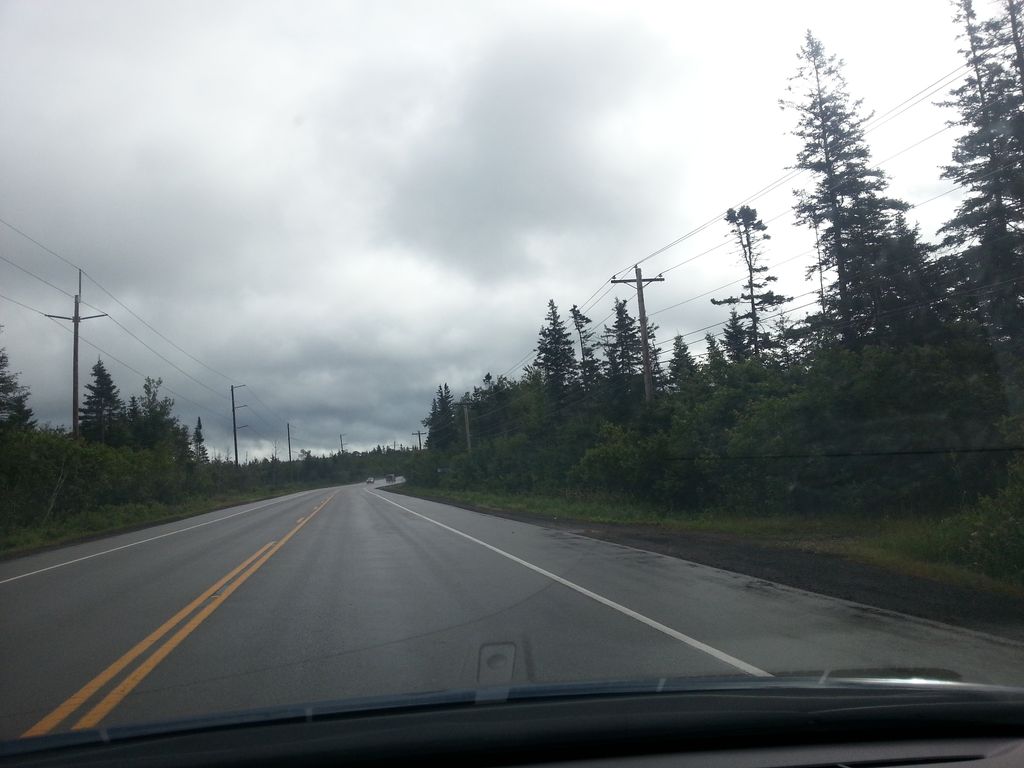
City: charlottetown